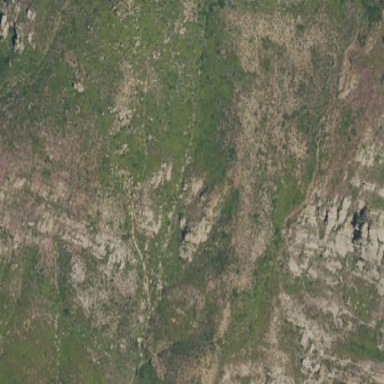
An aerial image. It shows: Landscape dominated by bare rock.